Interaction volume radius: 10 \u00c5
Interaction volume height: 20 \u00c5
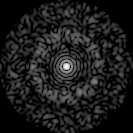
Disorder parameter: 0.8191